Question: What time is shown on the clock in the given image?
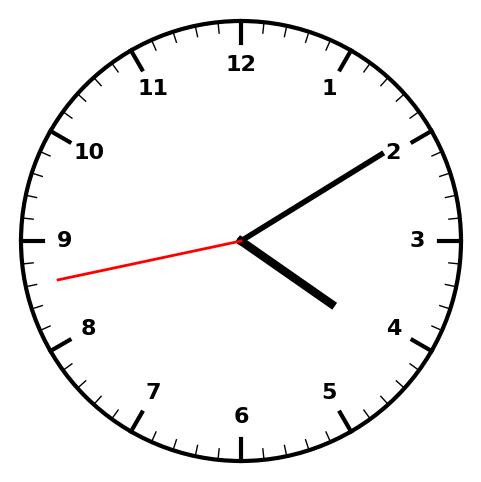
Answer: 04:09:43